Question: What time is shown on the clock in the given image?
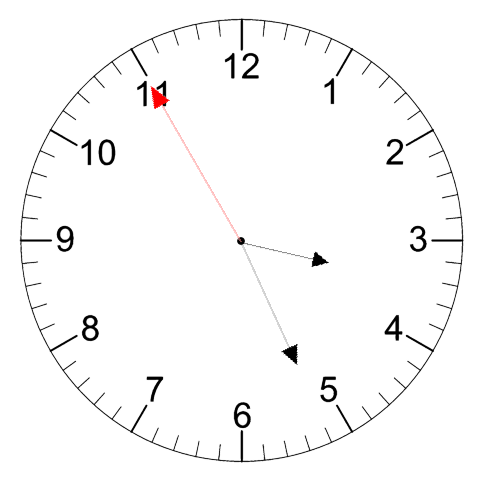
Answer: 03:25:55